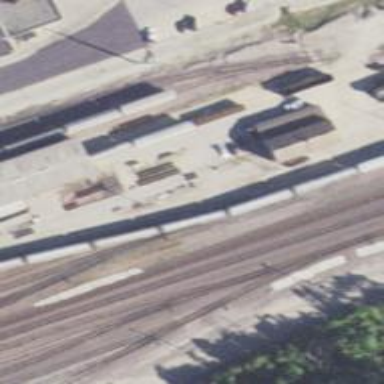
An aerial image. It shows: Railway siding for service.